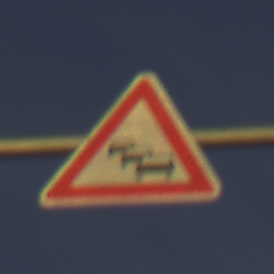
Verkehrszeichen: Stau
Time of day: SunriseSunset
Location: Outdoor (Nature)
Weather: PartlyCloudy
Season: Summer
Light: Natural